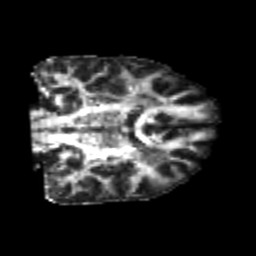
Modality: FA
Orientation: coronal
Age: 25
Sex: male
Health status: healthy
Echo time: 0.074 s